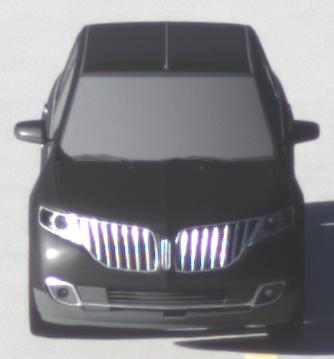
Make: Lincoln
Model: MKX
Detailed model: Gen. 1 CD3
Model produced from: 2010
Model produced until: 2015
Doors: 5
Color: black
Road condition: dry road
Daytime: sunrise or sunset
Contrast: medium contrast